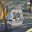
Label: 0